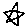
Label: star